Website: ulta-beauty
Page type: payment
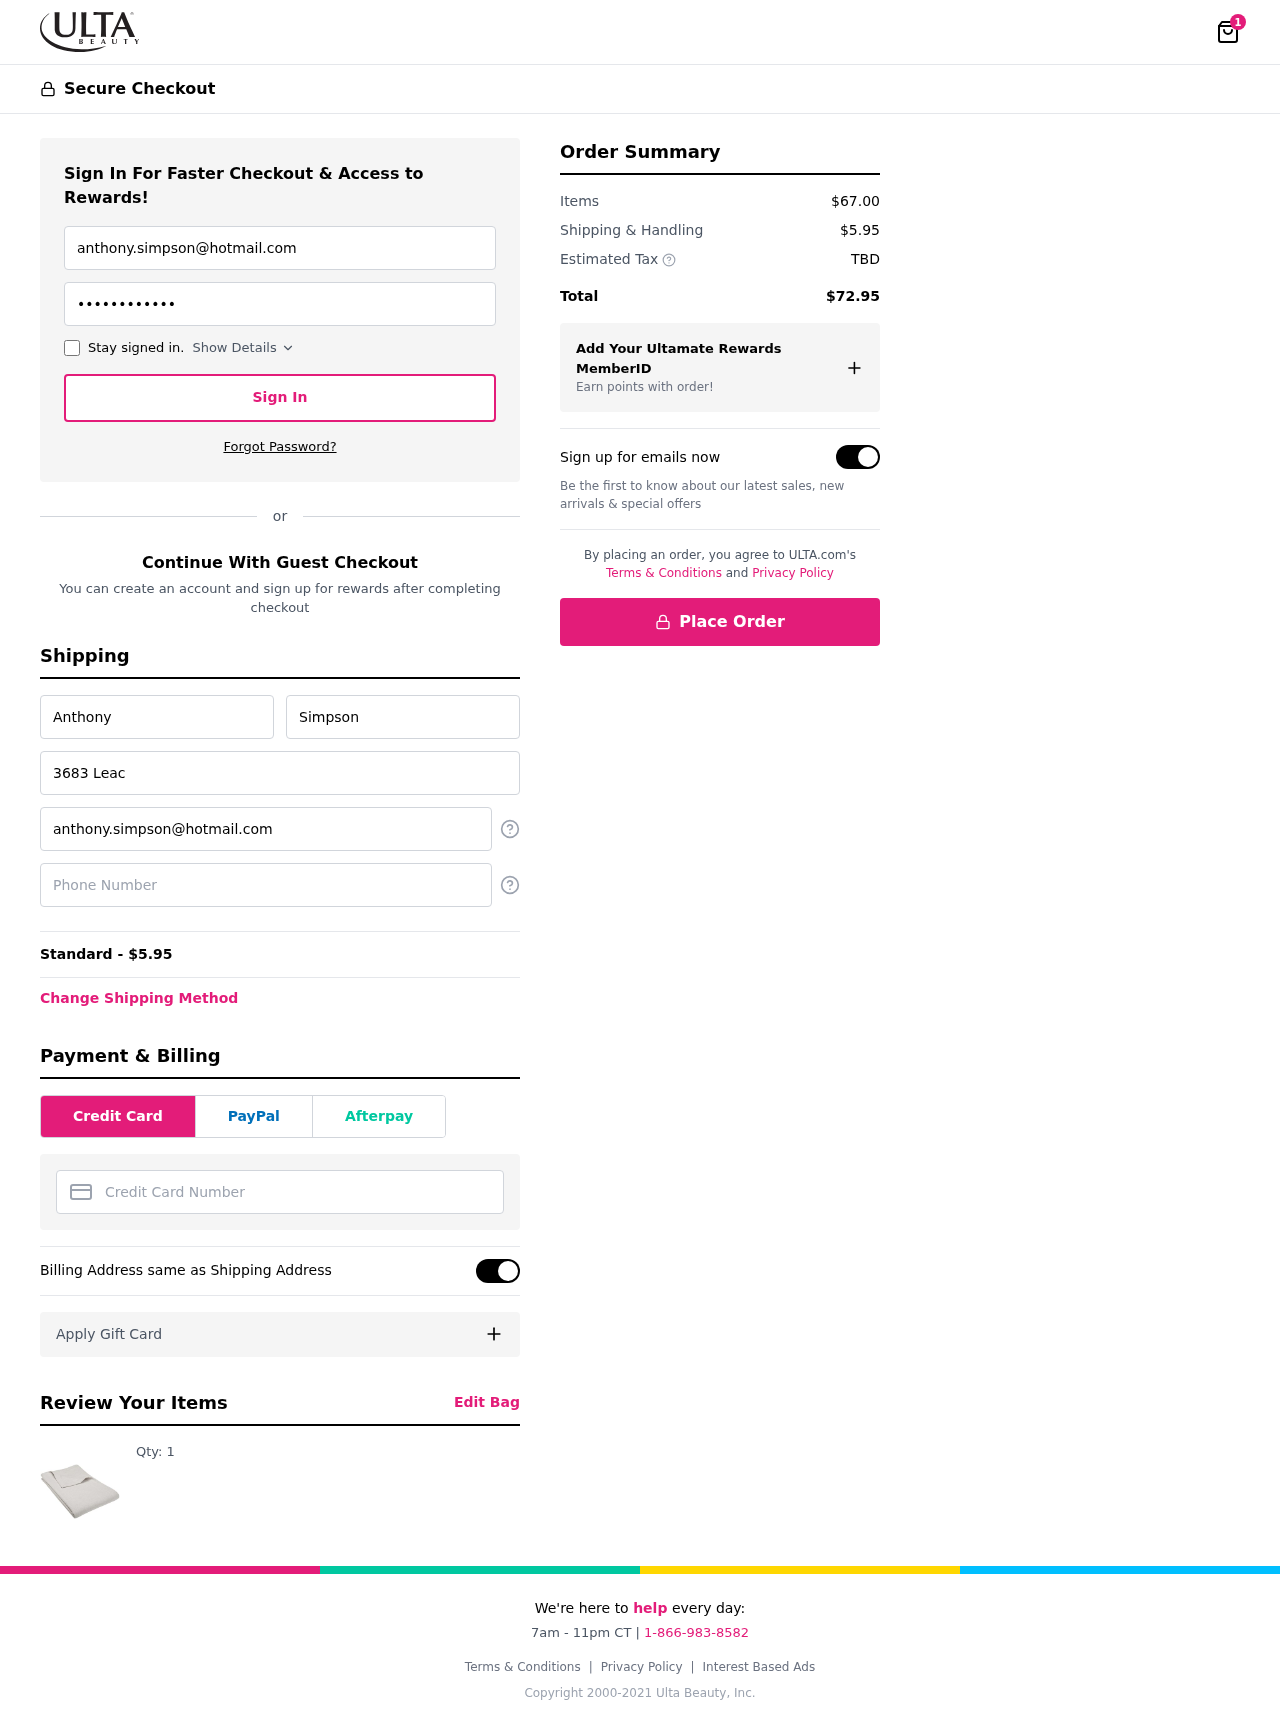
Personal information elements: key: PII_CARD_NUMBER
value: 6011 1559 7871 3986
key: PII_EMAIL
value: anthony.simpson@hotmail.com
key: PII_FIRSTNAME
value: Anthony
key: PII_LASTNAME
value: Simpson
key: PII_PHONE
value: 7515770091
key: PII_STREET
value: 3683 Leach Flat
Product elements: key: PRODUCT1_QUANTITY
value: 1
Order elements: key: ORDER_NUM_ITEMS
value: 1
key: ORDER_SHIPPING_COST
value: $5.95
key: ORDER_SHIPPING_COST
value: Standard - $5.95
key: ORDER_SUBTOTAL
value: $67.00
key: ORDER_TAX
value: TBD
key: ORDER_TOTAL
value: $72.95